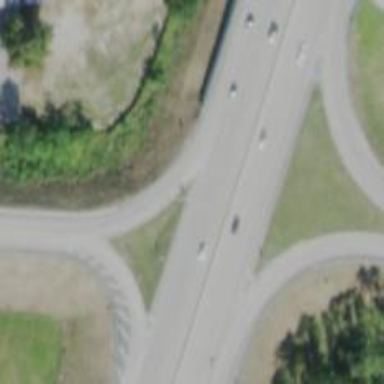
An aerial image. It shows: Trunk link highway.